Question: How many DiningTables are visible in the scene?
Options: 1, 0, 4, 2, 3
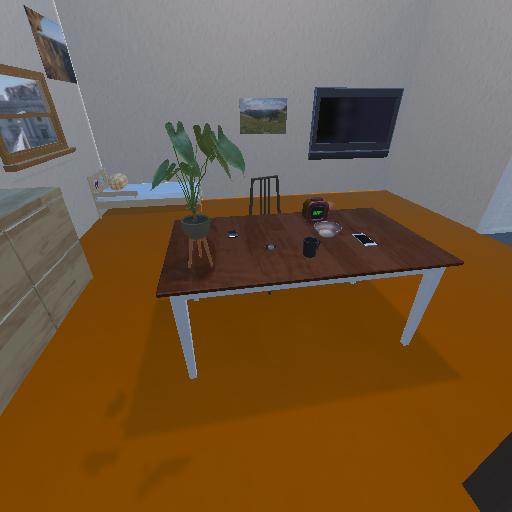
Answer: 1